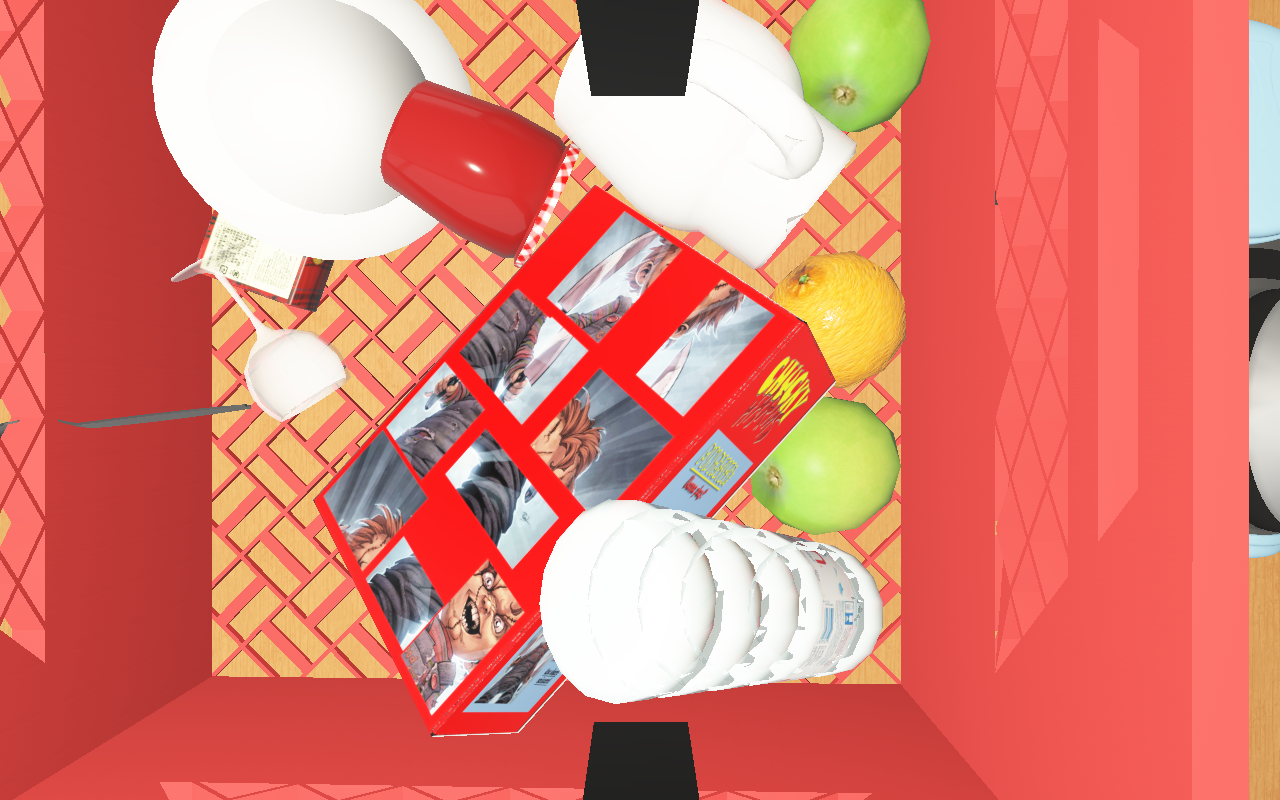
Objects in the scene:
carafe
water bottle
apple
orange
orange
spoon
plate
glass
wineglass
jam jar
cereal box
cereal box
biscuit box